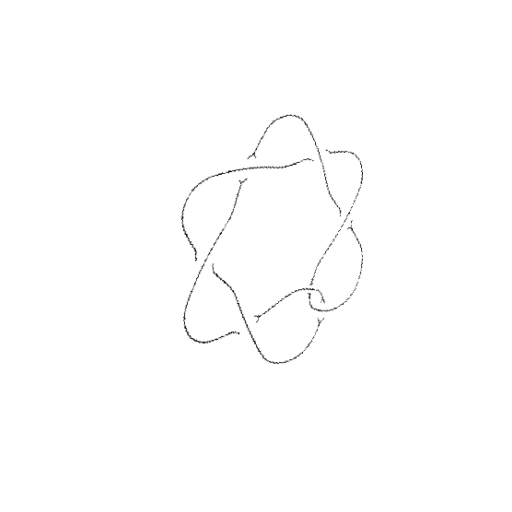
Crossing number: 7